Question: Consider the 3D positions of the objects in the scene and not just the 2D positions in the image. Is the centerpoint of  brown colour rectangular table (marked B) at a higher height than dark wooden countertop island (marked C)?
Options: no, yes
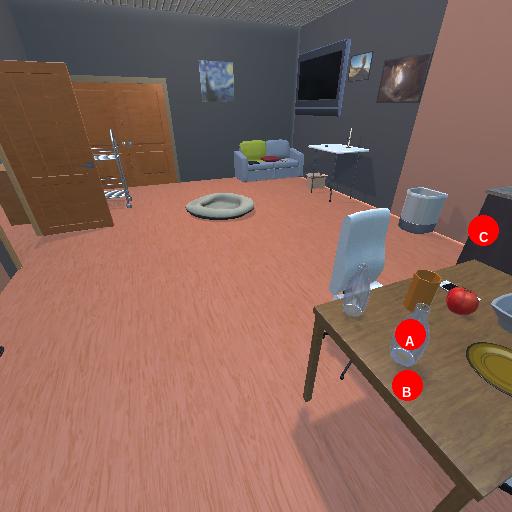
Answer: no